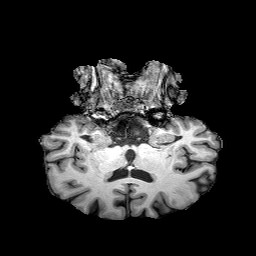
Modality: T1w
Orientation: sagittal
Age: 70
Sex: male
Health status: healthy